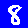
Digit: 8